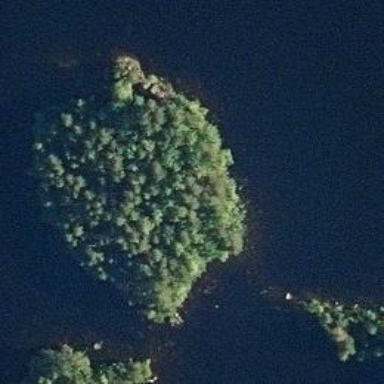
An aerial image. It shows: Image showing island.